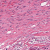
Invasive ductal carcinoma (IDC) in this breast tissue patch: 0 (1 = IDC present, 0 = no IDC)